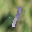
Label: 1